Aerial crown-view tile of a tropical tree (Barro Colorado Island, Panama), acquired 20250818:
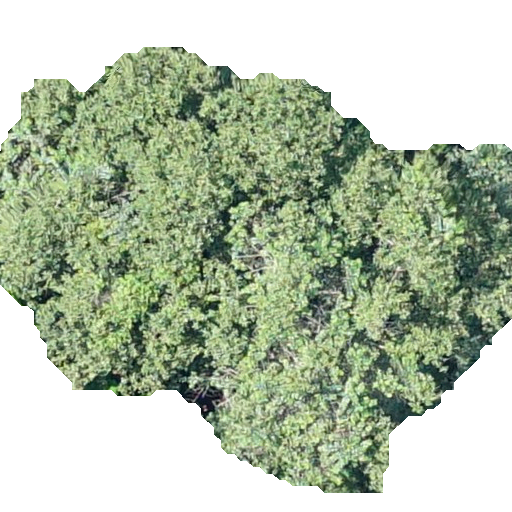
Species: Hieronyma alchorneoides
GBIF accepted scientific name: Hieronyma alchorneoides
Crown area: 237.868 m²